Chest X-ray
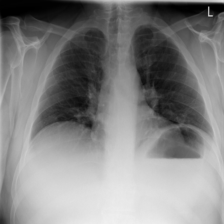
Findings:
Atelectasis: negative
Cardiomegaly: negative
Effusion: negative
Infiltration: negative
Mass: negative
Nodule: negative
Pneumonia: positive
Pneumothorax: negative
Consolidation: negative
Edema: negative
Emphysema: negative
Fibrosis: negative
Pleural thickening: negative
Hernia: negative